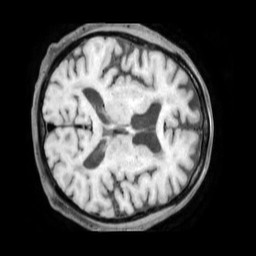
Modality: T1w
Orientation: axial
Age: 61
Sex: male
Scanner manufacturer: philips
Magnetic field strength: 3 T
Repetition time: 0.6 s
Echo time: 0.02833 s